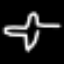
Label: airplane